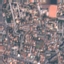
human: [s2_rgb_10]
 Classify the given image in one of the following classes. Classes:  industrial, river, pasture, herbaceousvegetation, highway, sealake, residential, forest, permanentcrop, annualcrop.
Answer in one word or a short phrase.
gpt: Residential